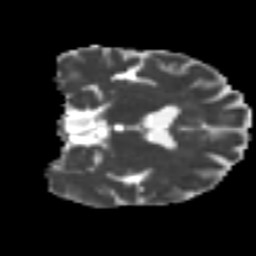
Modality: MD
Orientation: coronal
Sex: female
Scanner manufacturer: ge
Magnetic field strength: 3 T
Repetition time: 7 s
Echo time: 0.0807 s